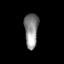
Tissue: lung
Cell type: Epithelial cells
Senescence score: 0.1691
Nuclear area (px): 467
Mean DAPI intensity: 137.865